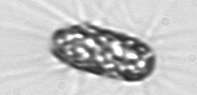
Label: Corethron_hystrix